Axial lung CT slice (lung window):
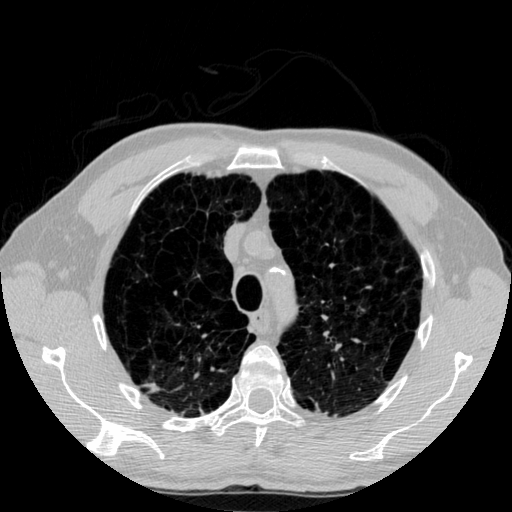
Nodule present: no